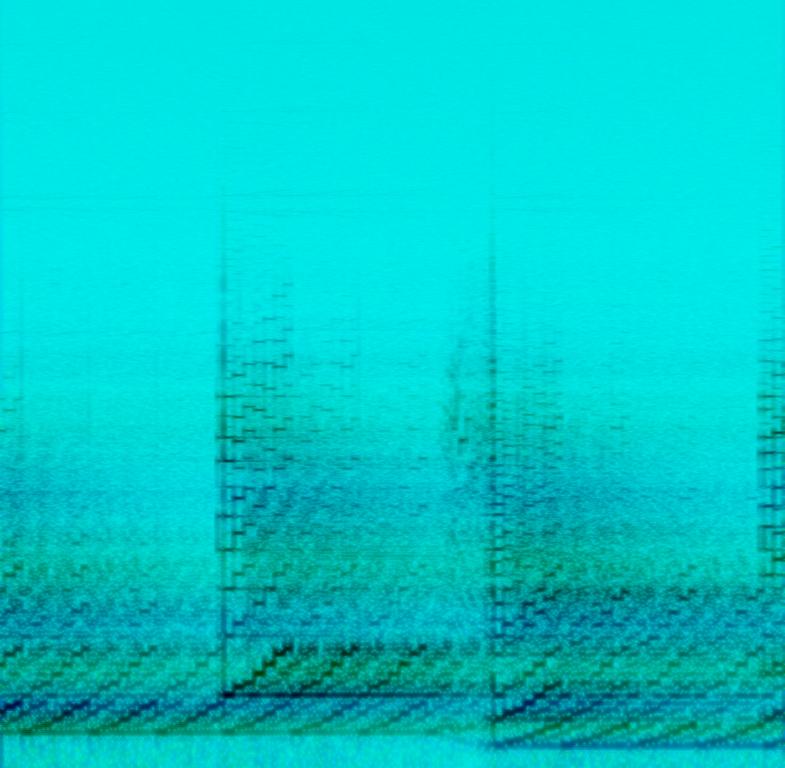
This sound is a synth played through a delay and reverb effects unit. A seven note ascending pattern is played which echoes due to the delay. The reverb effect gives it depth. This song can be played in a video game at different levels. There are no other instruments in this music. There are no voices in this music.